Question: I am developing a Samsung Smart TV app using flash. The app is embedded within the html page:
'''
<body style="margin:0;border:0;padding:0" onload="Main.onLoad();" marginwidth="0" marginheight="0" topmargin="0" leftmargin="0" rightmargin="0" bottommargin="0">
<div style="margin-top:0;border:0;padding:0;background-color:red">
asdf
</div>
<!-- Flash -->
<div>
<object style="margin-top:0;border:0;padding:0" onkeydown="Main.keyDown();" type="application/x-shockwave-flash" id="flashobj" width="960" height="540">
<param name="movie" value="./Server.swf">
<param name="allowFullScreen" value="true" />
</object>
</div>
</body>
'''
as you can see margin, padding and border are all set to 0. the TV application dimensions are set to 960x540. and so is the flash object, but for some reason there is a white gap above the flash object. I put a div there to test what is creating the gap, but this div is the first element within <body> and is below the gap. I tried changing the color of the body, the white bar changes color as well.
Also the flash object is pushed down out of the view dimensions.
What could be creating this gap and how can i remove it?
or is there a certain way to make the flash application fullscreen on the smart tv?

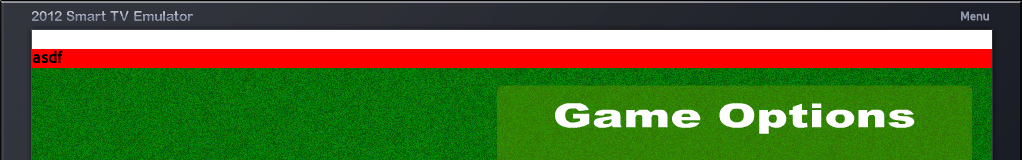
Answer: Weird.. First time I see this kind of problem.
You can always use 'position:absolute' and it should be enough to solve the problem.
'''
<object style="position:absolute; top:0; left:0; width:960px; height:540px" onkeydown="Main.keyDown();" type="application/x-shockwave-flash" id="flashobj" width="960" height="540">
<param name="movie" value="./Server.swf">
<param name="allowFullScreen" value="true" />
</object>
'''